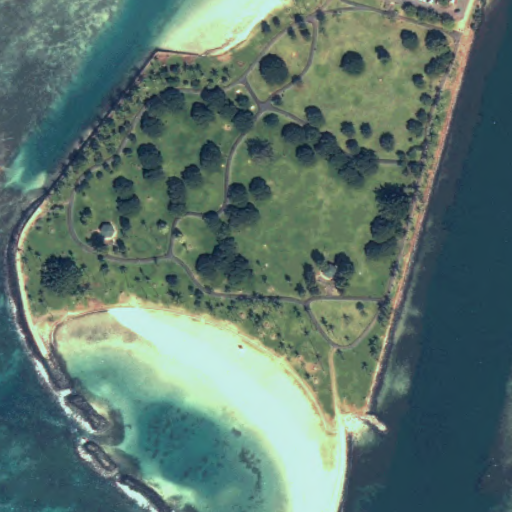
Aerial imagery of cape in Hawaii named Magic Island containing only unknown